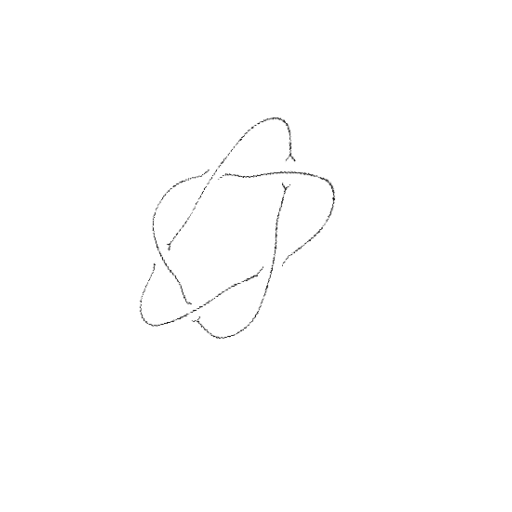
Crossing number: 5